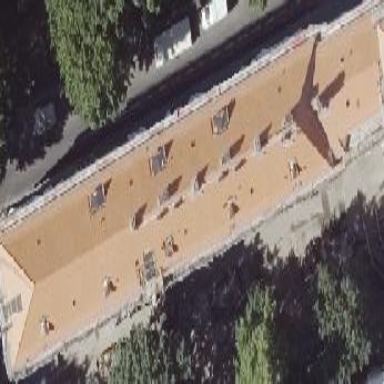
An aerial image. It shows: Hipped roof on residential building.